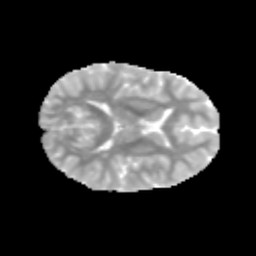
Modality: MD
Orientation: axial
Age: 10
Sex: female
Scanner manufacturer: siemens
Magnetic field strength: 3 T
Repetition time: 3.8 s
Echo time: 0.07 s